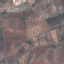
Land use / land cover class: PermanentCrop